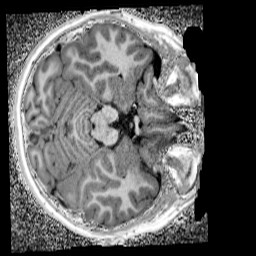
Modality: UNIT1_denoised
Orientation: axial
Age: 13
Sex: male
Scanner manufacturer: siemens
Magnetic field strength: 3 T
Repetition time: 4 s
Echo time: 0.00299 s